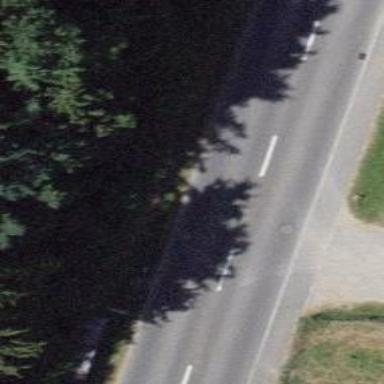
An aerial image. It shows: Tertiary road with asphalt surface.